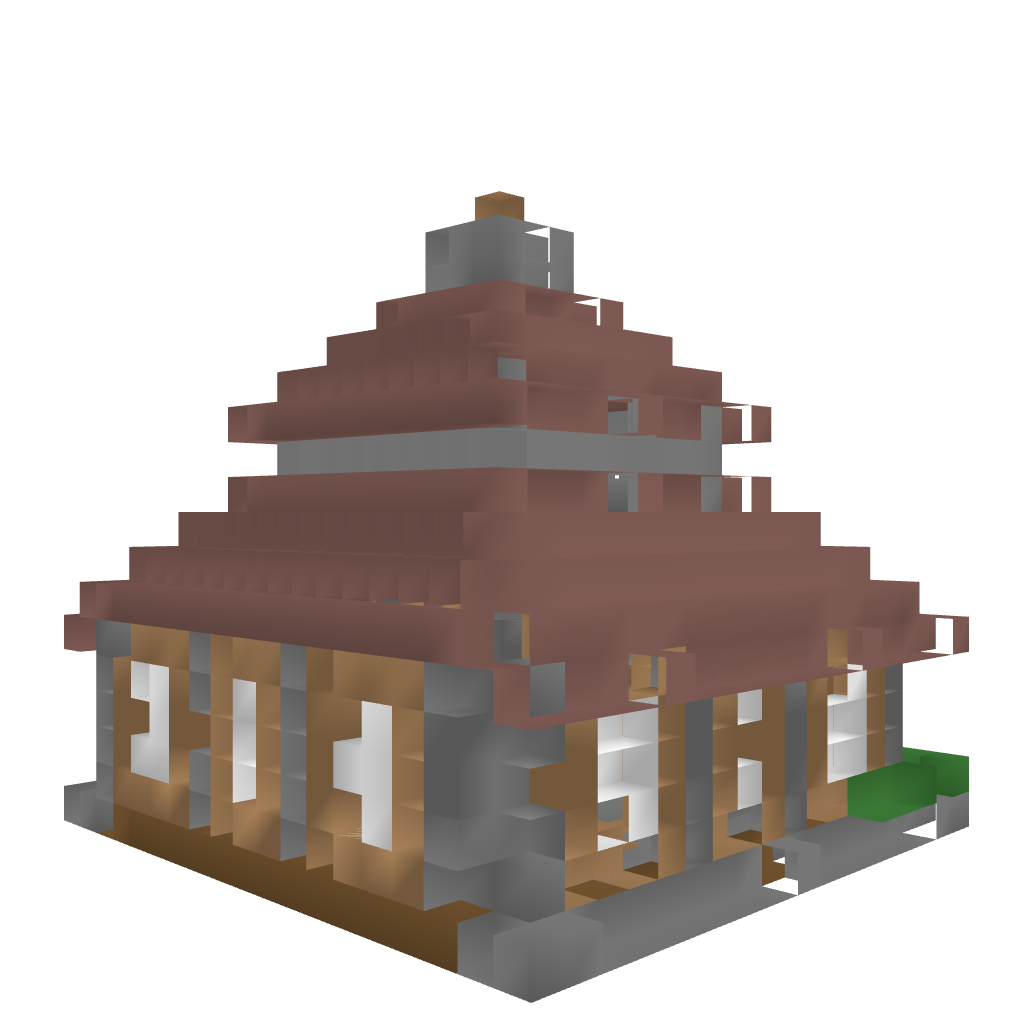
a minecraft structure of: Medieval Style House III high quality